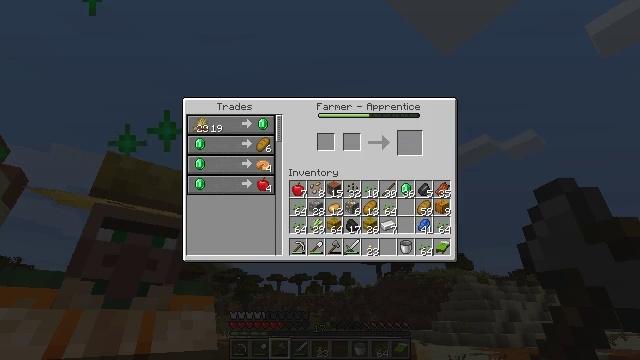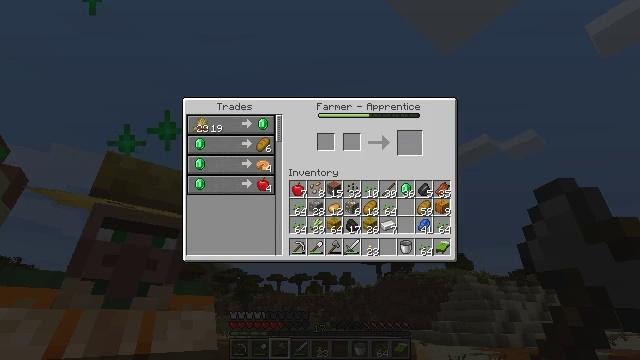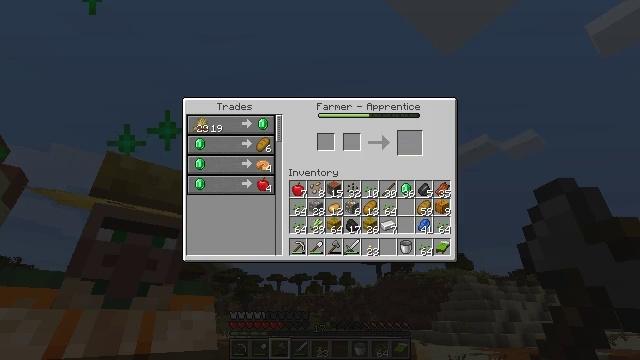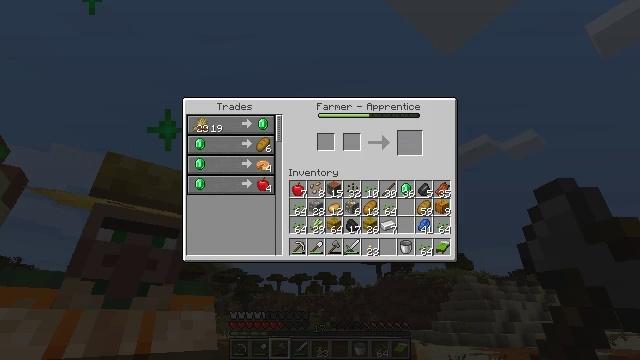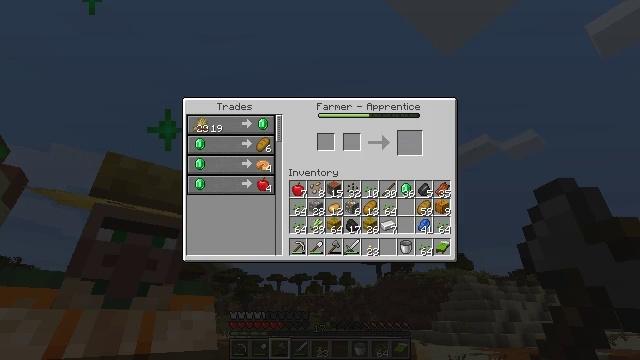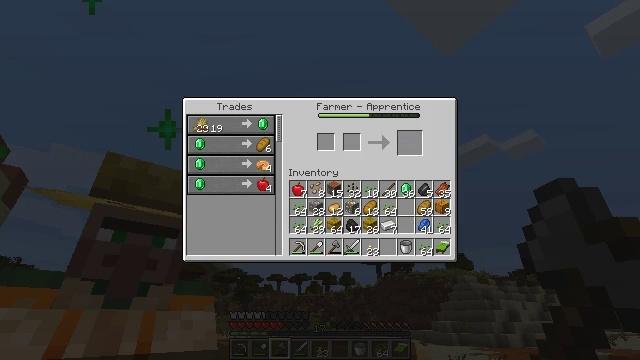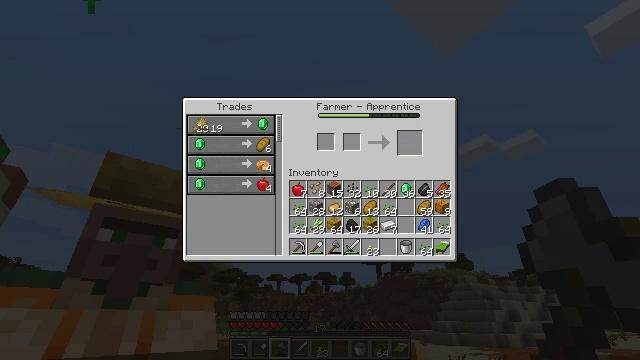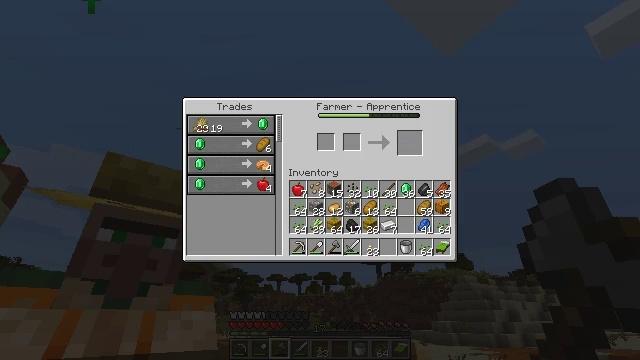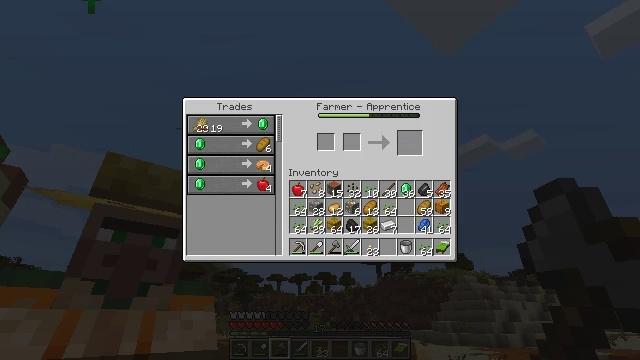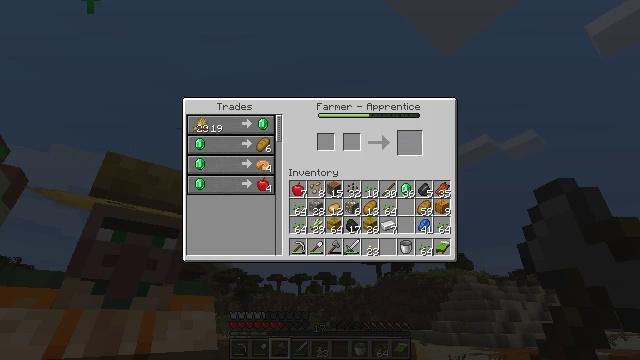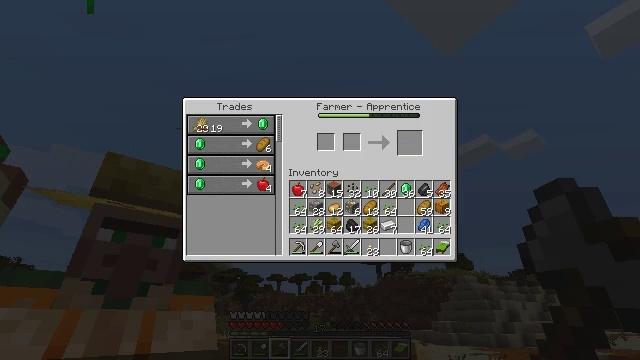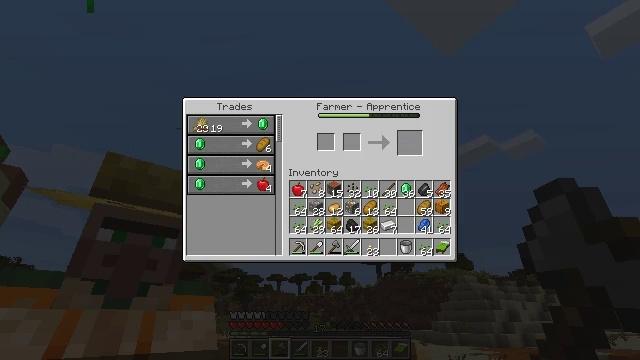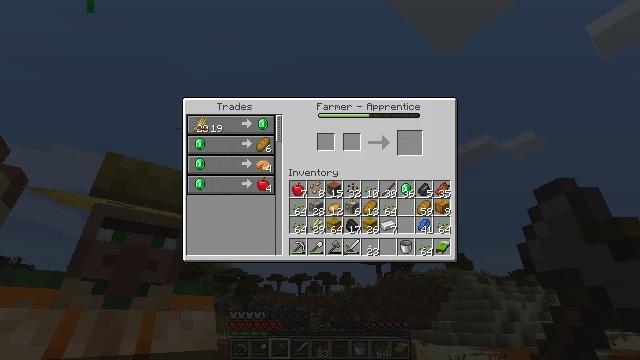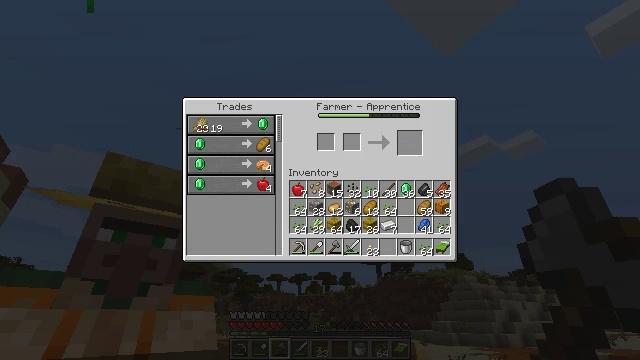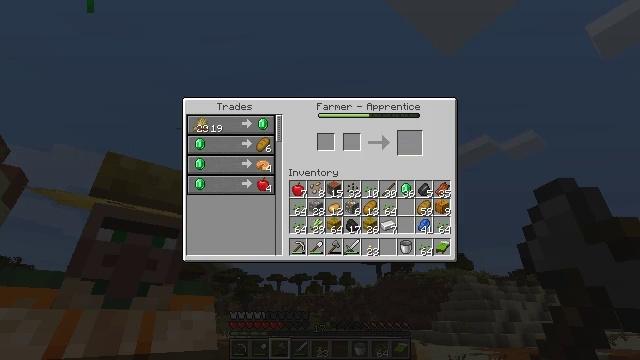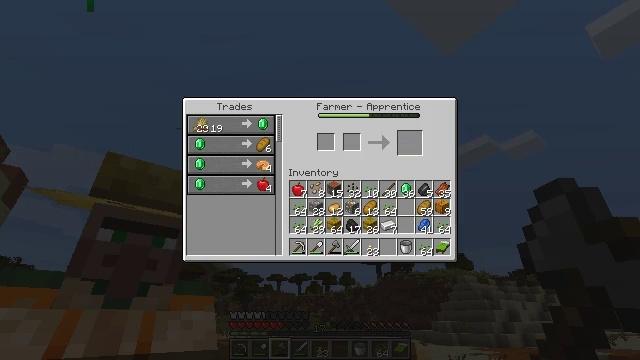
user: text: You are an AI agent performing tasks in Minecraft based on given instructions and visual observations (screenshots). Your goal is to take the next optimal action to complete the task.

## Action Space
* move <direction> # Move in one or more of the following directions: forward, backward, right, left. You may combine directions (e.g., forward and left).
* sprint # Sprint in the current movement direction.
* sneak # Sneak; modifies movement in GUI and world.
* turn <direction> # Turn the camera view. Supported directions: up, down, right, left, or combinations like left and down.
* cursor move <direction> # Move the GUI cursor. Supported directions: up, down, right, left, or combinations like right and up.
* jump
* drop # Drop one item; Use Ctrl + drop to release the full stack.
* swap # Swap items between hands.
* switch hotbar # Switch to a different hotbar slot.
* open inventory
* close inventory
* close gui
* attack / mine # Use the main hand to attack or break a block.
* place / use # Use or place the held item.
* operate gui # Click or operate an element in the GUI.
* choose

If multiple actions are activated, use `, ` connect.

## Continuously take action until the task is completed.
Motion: motion action
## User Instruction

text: Assemble materials to craft wheat.
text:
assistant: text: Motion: no_op
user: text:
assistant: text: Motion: no_op
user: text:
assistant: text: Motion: no_op
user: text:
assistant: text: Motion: no_op
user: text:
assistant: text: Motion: no_op
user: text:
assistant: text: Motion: no_op
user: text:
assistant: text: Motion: no_op
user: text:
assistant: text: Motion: no_op
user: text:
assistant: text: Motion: no_op
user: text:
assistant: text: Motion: no_op
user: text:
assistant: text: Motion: no_op
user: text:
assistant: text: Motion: no_op
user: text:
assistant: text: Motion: no_op
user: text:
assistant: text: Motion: no_op
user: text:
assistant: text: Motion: no_op
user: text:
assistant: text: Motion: no_op
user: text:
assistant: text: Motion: close gui
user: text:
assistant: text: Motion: no_op
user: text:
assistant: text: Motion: no_op
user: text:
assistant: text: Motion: open inventory
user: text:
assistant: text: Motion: open inventory
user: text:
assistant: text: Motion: open inventory
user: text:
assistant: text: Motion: cursor move right, open inventory
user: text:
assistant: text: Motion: cursor move right and down
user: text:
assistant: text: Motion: cursor move right and down
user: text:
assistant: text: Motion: no_op
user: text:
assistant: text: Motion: no_op
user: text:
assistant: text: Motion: no_op
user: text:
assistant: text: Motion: cursor move left
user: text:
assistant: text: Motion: cursor move left